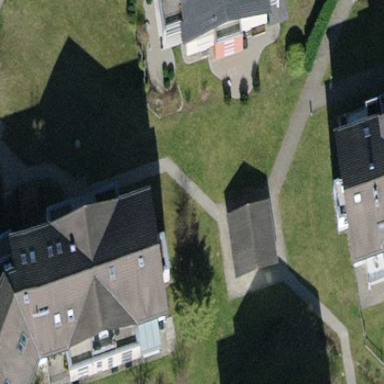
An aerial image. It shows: Image showing building with apartments.